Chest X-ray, PA view. Patient: 45 years old, sex M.
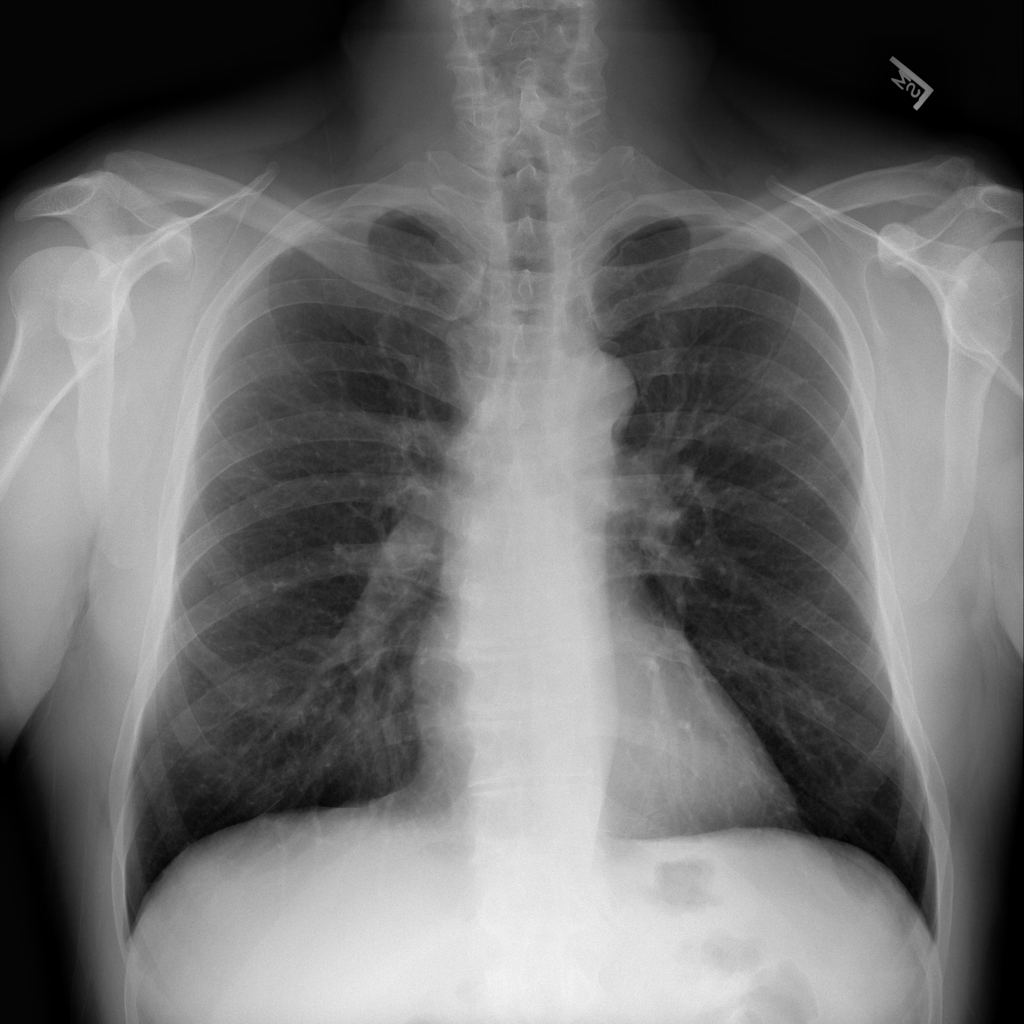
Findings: No Finding